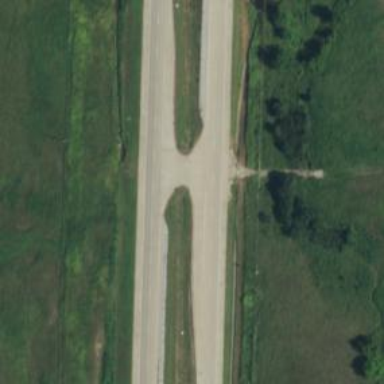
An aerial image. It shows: Trunk link highway.